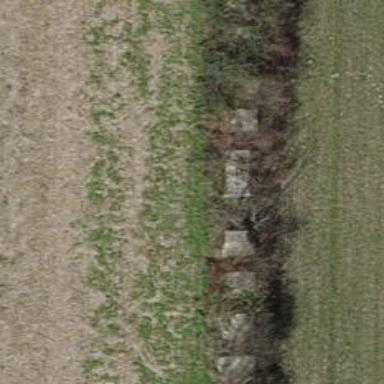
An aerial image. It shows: Block barrier.